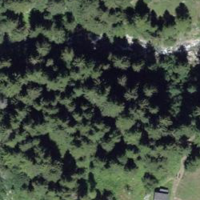
EUNIS habitat code: 44
Species observed at this site:
Cirsium heterophyllum
Aporia crataegi
Epipactis helleborine
Melitaea diamina
Mythimna conigera
Sitta europaea
Hyles gallii